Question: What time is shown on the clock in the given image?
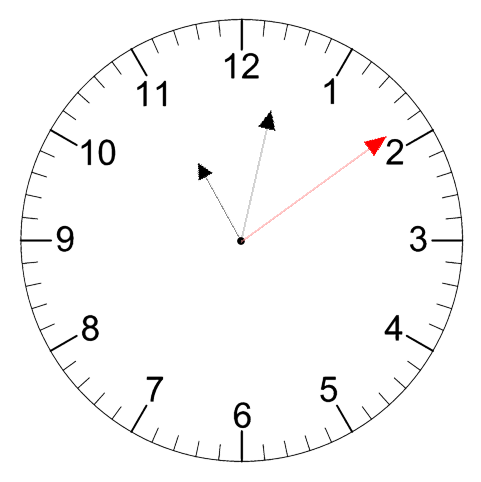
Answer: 11:02:09